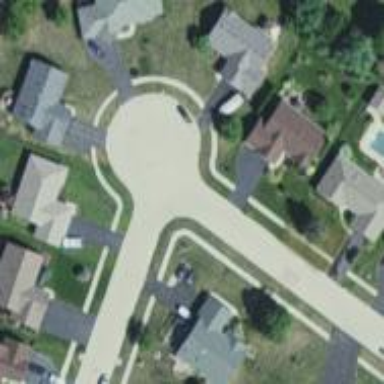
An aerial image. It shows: Turning circle on the road.